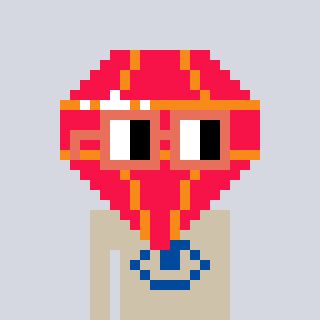
a pixel art character with square orange glasses, a red diamond-shaped head and a bege-colored body on a cool background